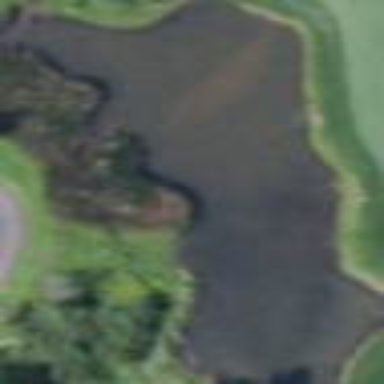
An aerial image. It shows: Water hazard in golf course. The hazard is natural water feature.